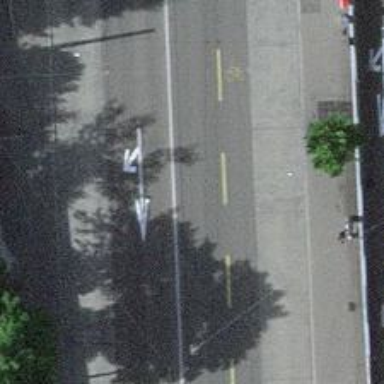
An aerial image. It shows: Bus stop for trolleybuses with designated stop position.